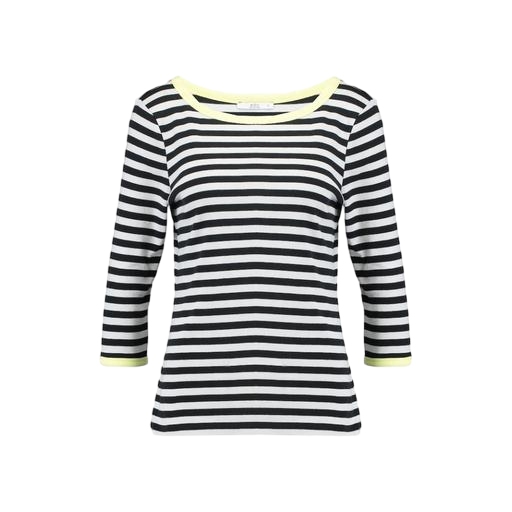
black women's striped t-shirt, black striped t-shirt, mina t-shirt black white stripe, white background